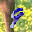
Label: 9